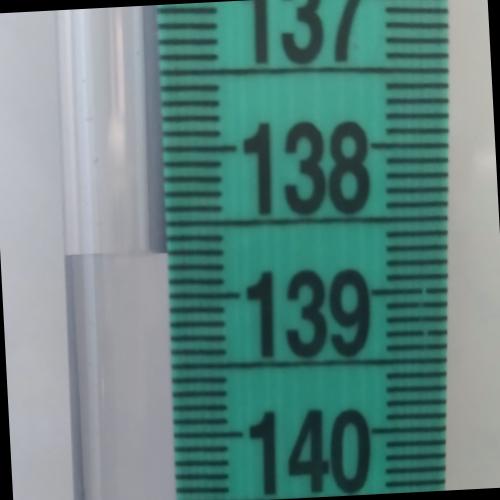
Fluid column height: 138.7 cm